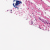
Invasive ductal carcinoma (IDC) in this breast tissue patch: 0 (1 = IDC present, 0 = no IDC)